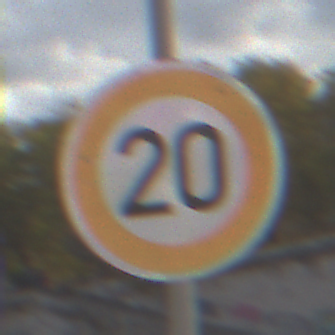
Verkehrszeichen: Geschwindigkeit20
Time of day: MorningAfternoon
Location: Outdoor (Suburban)
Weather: PartlyCloudy
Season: NotSpecified
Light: Natural